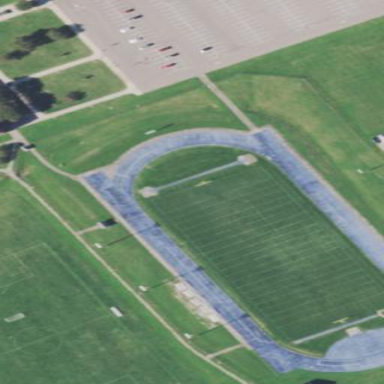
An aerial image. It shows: Pitch for American football.